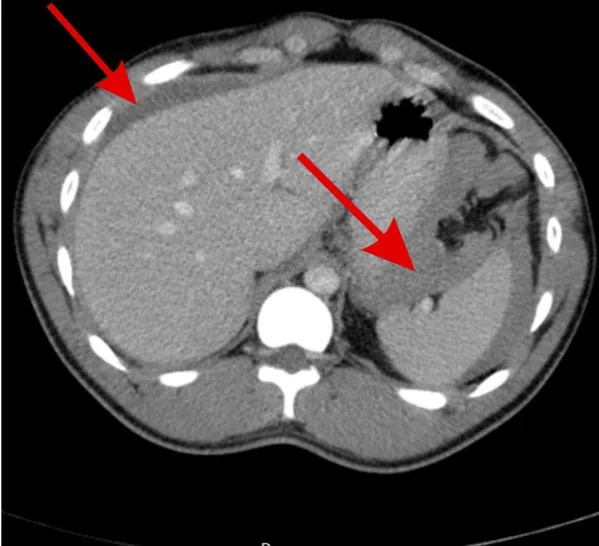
Abdominal CT scan showing free fluid of blood density around the spleen, between the spleen and stomach, and around the hepatic areas, indicating hemoperitoneum (red arrows).
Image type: radiology (ct)